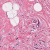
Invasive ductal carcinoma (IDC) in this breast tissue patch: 0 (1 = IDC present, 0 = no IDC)